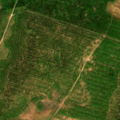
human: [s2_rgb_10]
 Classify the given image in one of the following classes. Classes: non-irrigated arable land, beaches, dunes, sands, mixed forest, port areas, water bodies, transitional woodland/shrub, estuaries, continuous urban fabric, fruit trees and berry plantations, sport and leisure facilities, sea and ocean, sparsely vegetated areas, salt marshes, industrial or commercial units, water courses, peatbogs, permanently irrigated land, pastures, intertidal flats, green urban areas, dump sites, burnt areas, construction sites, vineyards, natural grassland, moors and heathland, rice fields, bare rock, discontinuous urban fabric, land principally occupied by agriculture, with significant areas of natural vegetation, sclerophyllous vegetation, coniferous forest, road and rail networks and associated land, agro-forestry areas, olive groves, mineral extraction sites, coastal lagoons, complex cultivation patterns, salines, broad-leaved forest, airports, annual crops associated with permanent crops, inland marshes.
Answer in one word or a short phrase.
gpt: broad-leaved forest, mixed forest, transitional woodland/shrub